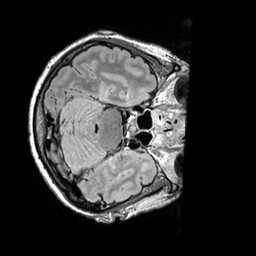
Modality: FLAIR
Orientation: axial
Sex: female
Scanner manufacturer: siemens
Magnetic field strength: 3 T
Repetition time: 5 s
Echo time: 0.395 s